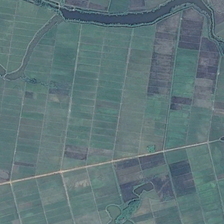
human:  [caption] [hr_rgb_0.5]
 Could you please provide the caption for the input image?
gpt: many pieces of rectangle farmlands are in two sides of a curved river .

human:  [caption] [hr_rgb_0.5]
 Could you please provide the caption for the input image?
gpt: many pieces of rectangle farmlands are in two sides of a curved river .

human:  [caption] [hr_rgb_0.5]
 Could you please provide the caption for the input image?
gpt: many pieces of rectangle farmlands are in two sides of a curved river .

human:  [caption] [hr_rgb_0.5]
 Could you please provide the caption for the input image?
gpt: many pieces of rectangle farmlands are in two sides of a curved river .

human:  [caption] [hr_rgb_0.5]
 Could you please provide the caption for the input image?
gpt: many pieces of rectangle farmlands are in two sides of a curved river .